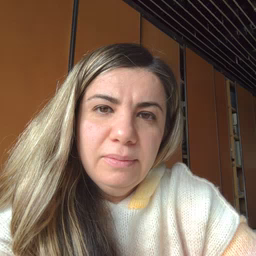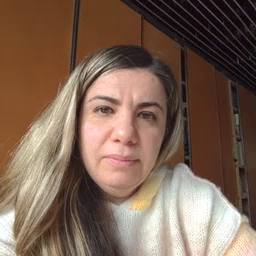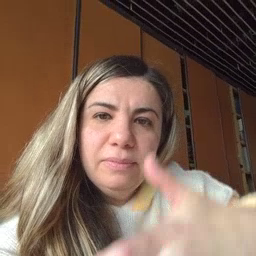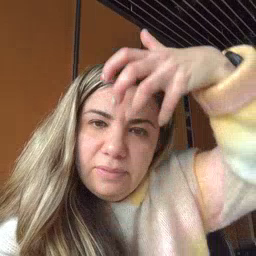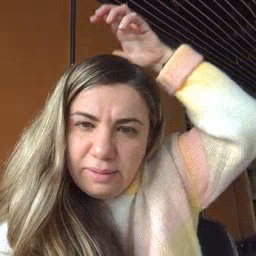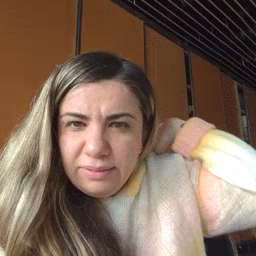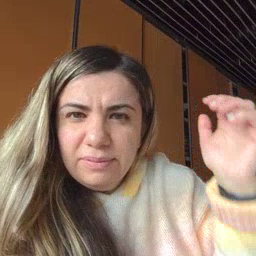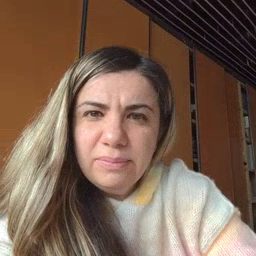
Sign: lion